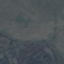
Land use / land cover: HerbaceousVegetation